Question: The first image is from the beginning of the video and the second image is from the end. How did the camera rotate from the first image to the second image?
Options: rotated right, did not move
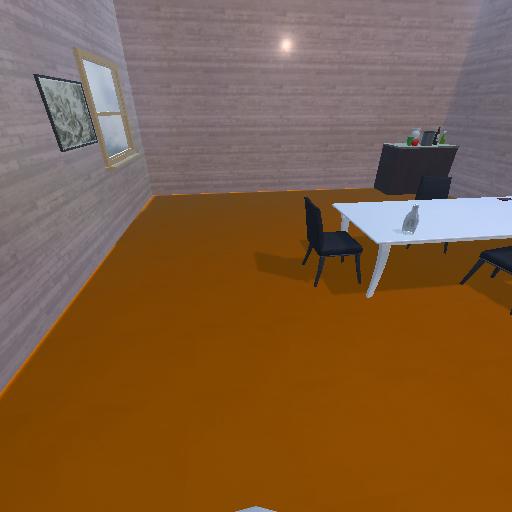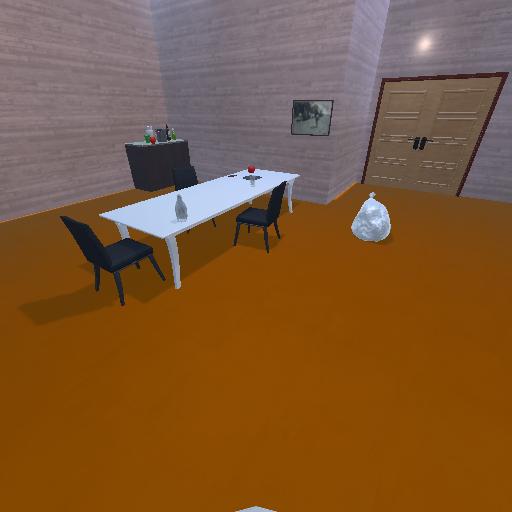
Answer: rotated right